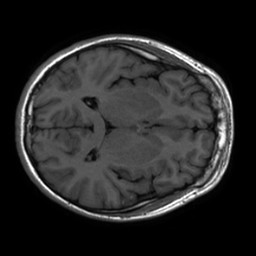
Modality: inplaneT1
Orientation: axial
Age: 18
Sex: male
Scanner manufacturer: ge
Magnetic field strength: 3 T
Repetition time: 2.297 s
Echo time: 0.02273 s